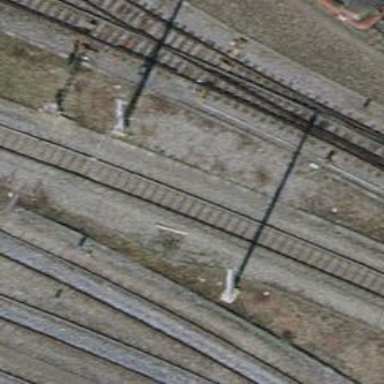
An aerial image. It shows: Railway with electrified contact lines.